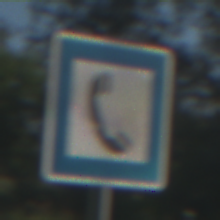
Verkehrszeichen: Fernsprecher
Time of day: MorningAfternoon
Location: Outdoor (Nature)
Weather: Clear
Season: NotSpecified
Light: Natural